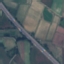
Land use / land cover: Highway